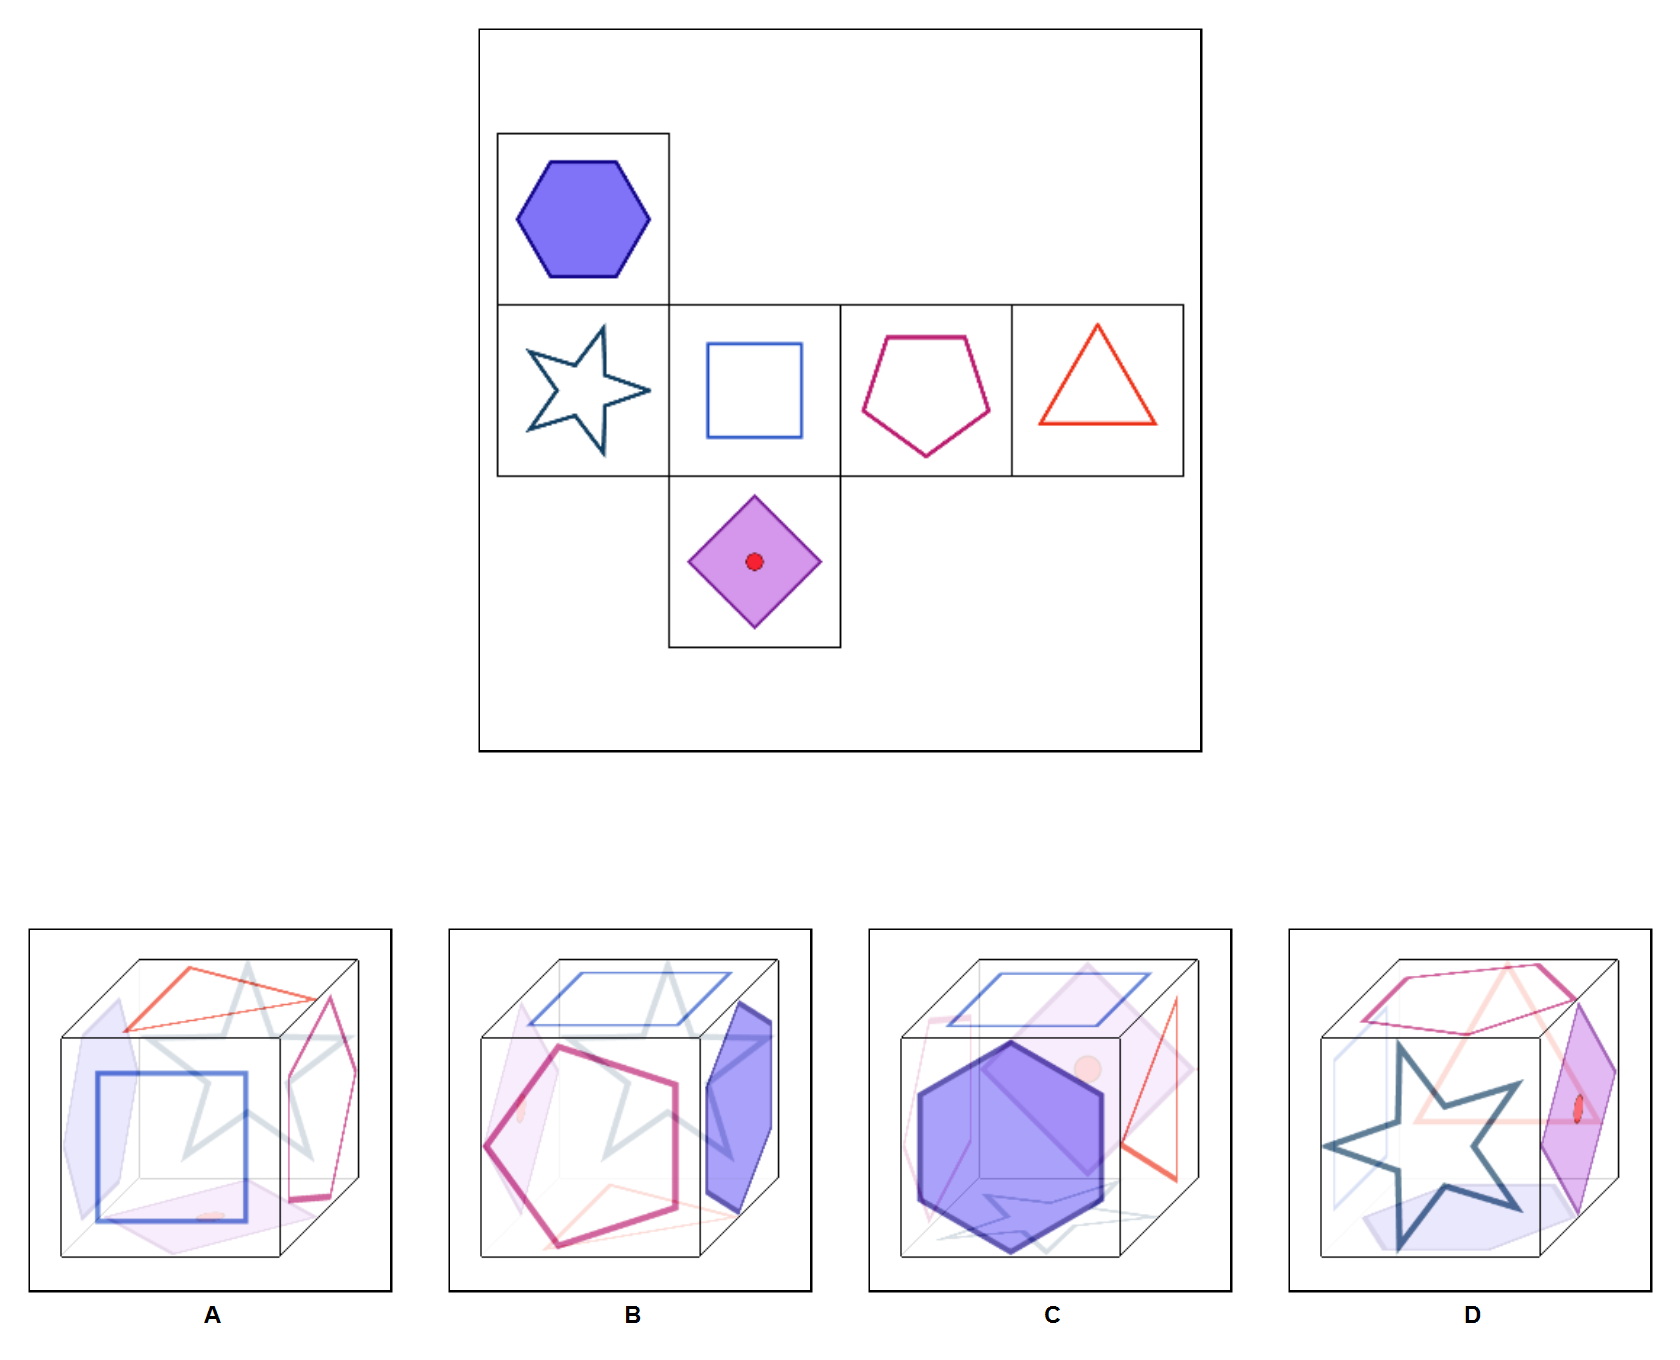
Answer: B